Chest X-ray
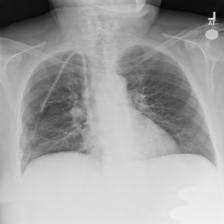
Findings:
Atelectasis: negative
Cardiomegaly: negative
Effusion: negative
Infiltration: negative
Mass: negative
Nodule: negative
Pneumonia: negative
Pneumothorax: negative
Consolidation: negative
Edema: negative
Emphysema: negative
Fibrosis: negative
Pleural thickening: negative
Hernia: negative